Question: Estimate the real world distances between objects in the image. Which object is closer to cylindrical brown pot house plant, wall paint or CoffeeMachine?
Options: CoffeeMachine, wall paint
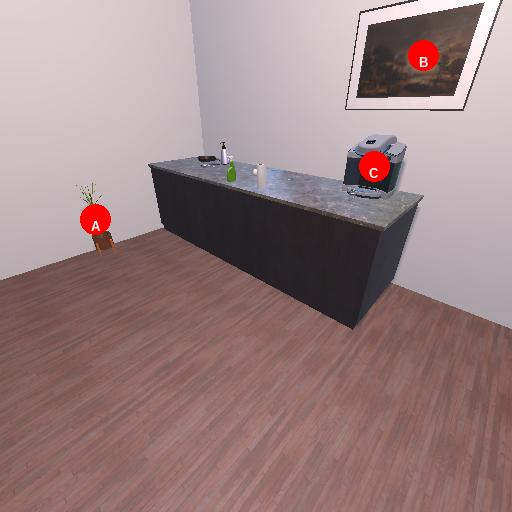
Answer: CoffeeMachine